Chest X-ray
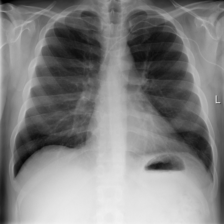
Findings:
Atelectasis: negative
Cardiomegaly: positive
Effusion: positive
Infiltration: negative
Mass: negative
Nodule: negative
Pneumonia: negative
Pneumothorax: negative
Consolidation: negative
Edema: negative
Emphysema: negative
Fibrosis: negative
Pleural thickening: negative
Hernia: negative